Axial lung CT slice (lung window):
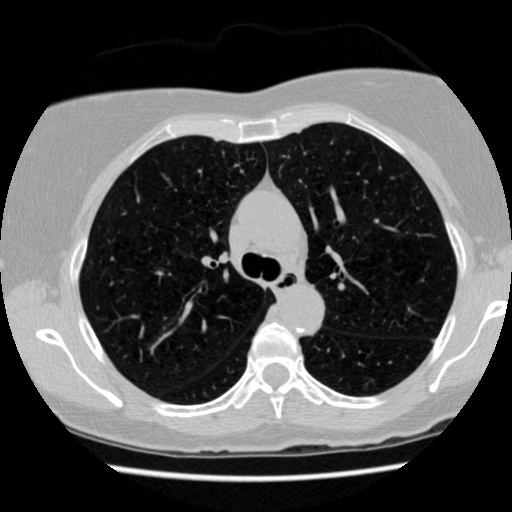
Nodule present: no